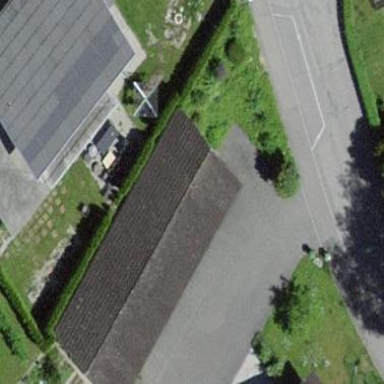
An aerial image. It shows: View of roof of building.